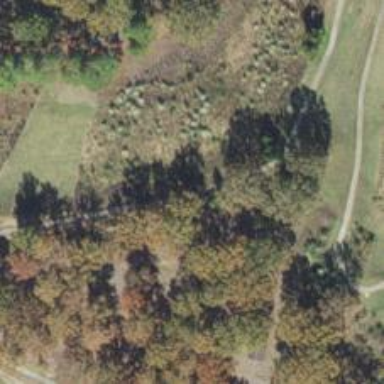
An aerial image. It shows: Path for both roads and golfers.